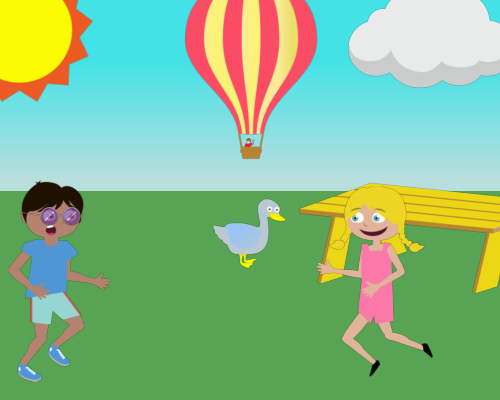
upper left is a partial sun and in the middle of the sky is a hot air balloon to the very right is a cloud and under the balloon is a duck to the very right of the duck is a table and in front of the table a woman running and on the left a surprised large boy with purple sunglasses